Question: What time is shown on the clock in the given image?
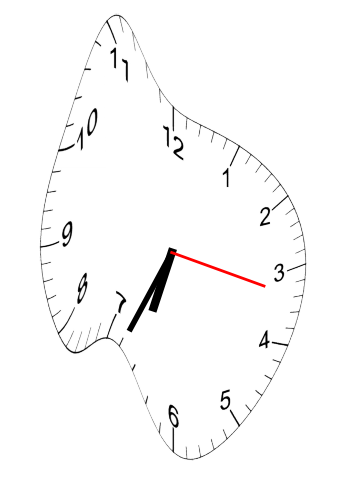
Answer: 06:34:17